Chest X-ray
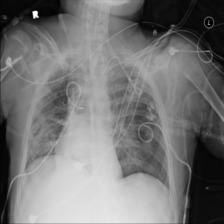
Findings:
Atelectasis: negative
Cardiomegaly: negative
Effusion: negative
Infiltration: positive
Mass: negative
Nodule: negative
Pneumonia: negative
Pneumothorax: negative
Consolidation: negative
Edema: negative
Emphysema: negative
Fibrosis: negative
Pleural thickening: negative
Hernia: negative